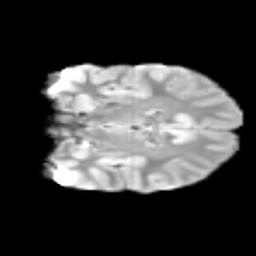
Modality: T2w
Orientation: coronal
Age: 10
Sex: female
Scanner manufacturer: siemens
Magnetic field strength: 3 T
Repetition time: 3.8 s
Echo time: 0.07 s